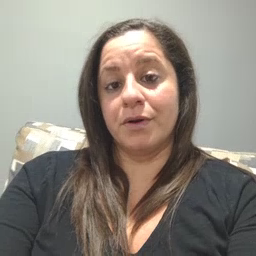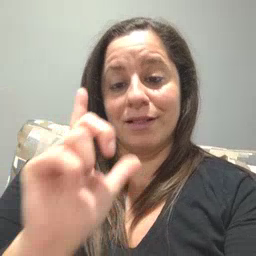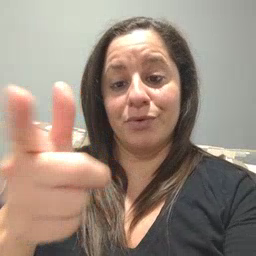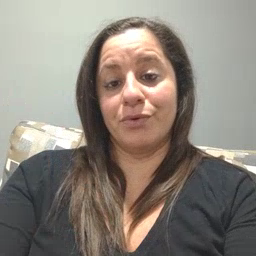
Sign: later